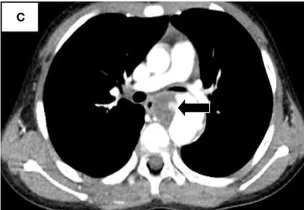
(C) Complicated intra-aneurysmal mural thrombus formation with ulceration.
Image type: radiology (ct)